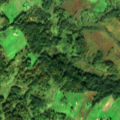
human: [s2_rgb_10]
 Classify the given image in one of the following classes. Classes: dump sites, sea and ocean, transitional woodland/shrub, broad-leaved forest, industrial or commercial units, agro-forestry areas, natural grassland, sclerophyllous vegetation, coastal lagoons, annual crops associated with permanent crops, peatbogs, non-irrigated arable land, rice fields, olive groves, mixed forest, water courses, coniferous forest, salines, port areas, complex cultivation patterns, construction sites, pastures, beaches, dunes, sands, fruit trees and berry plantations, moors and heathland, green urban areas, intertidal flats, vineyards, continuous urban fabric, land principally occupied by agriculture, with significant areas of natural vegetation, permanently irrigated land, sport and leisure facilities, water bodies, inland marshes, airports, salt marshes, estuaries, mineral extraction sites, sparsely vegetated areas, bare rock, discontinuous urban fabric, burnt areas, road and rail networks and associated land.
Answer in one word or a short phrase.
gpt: land principally occupied by agriculture, with significant areas of natural vegetation, broad-leaved forest, mixed forest, transitional woodland/shrub, inland marshes